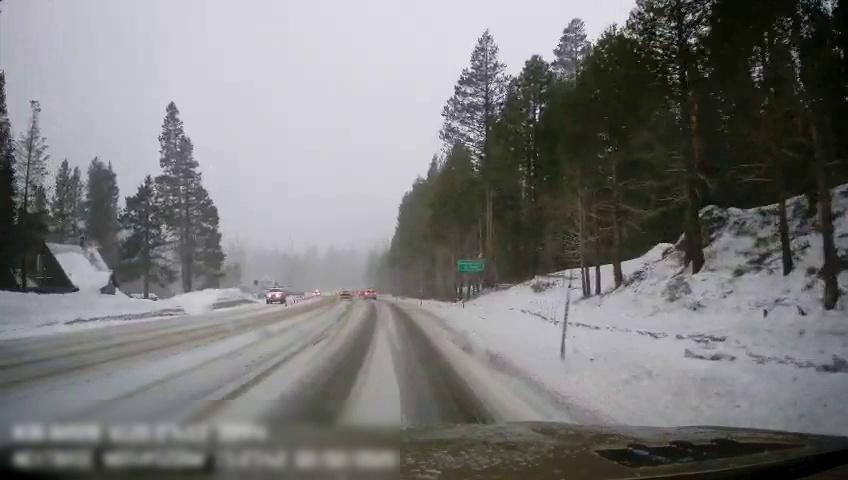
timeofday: Day
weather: Snowy
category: Drivable Space
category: Vehicles | SUV
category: Vehicles | Truck
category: Vehicles | Car
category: Vehicles | SUV
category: Traffic | Signs